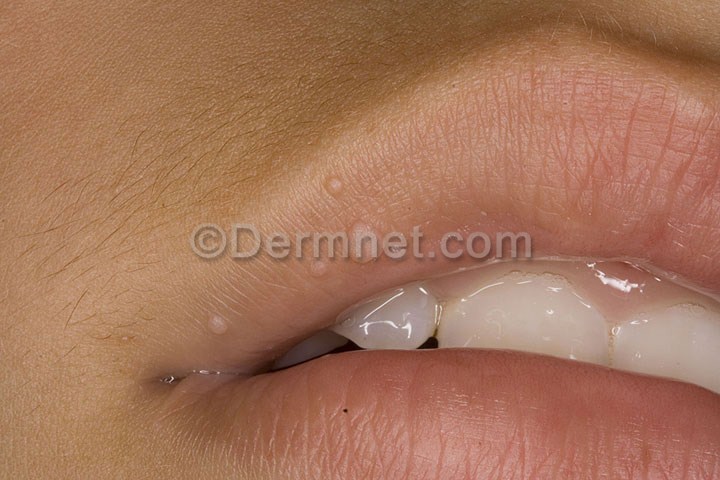
Disease: Warts Molluscum and other Viral Infections